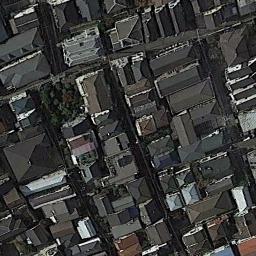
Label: dense_residential